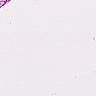
Metastatic tissue present: no